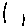
Label: zigzag